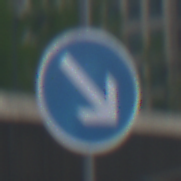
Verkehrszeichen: VorgeschriebeneVorbeifahrtRechts
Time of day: MorningAfternoon
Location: Outdoor (Urban)
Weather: PartlyCloudy
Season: NotSpecified
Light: Natural